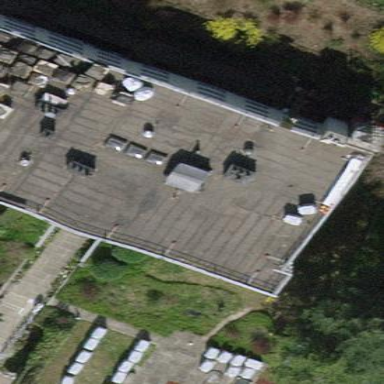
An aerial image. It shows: Grey-roofed apartment building.